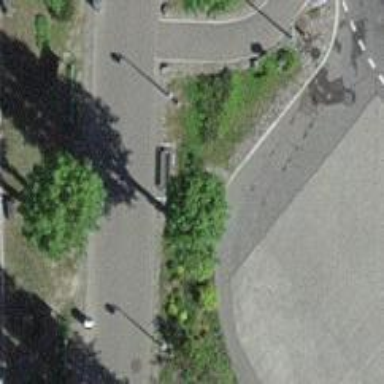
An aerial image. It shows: Brown bench in the vicinity.